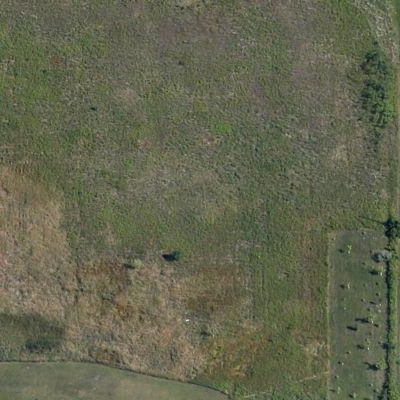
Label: Grass